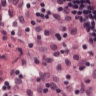
Metastatic tissue present: no